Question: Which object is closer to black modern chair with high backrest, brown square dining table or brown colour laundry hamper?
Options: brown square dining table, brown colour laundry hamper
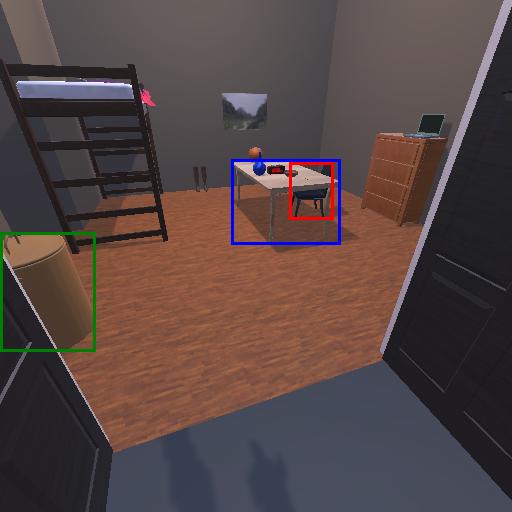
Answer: brown square dining table